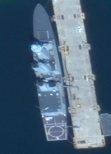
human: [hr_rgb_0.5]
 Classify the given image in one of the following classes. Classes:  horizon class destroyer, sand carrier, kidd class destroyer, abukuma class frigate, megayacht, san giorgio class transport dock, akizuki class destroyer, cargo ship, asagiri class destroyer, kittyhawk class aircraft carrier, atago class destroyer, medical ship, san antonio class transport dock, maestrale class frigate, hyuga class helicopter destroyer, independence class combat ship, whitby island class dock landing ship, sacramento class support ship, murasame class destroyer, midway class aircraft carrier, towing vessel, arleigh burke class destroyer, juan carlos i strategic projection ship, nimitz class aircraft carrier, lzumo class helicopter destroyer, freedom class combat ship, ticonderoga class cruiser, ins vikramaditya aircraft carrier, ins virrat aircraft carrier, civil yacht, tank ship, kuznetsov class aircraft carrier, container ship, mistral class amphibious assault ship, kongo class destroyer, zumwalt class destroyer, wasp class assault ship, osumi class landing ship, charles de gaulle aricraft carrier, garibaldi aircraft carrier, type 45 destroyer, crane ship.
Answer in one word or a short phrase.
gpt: Horizon class destroyer